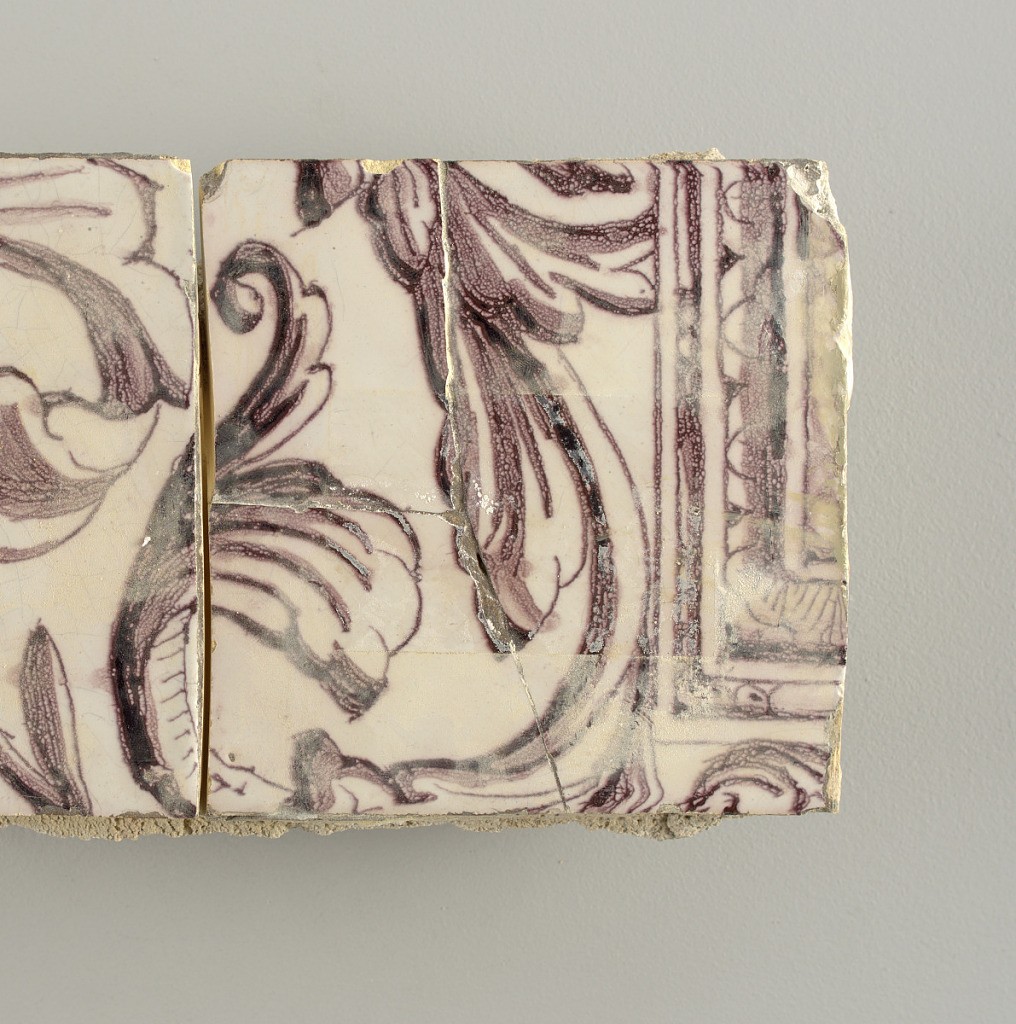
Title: Tile wall facing
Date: ca. 1725
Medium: Tin-glazed earthenware, underglaze
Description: Horizontal rectangle.  Thirty tiles wide and twenty-three tiles high with opening for fireplace eleven tiles wide and ten high.  Foliage arabesques disposed about three vertical axes from which are emphazised by urns at center and right, and at left by the figure of a standing woman carrying an infant on her arm and accompanied by two children.